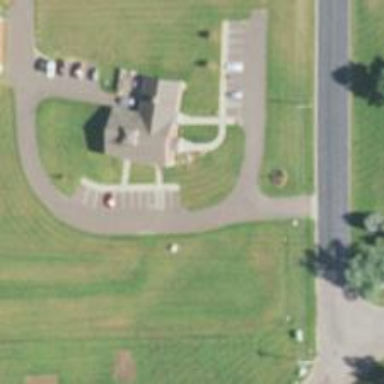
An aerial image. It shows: Veterinary facility.